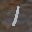
Label: 1